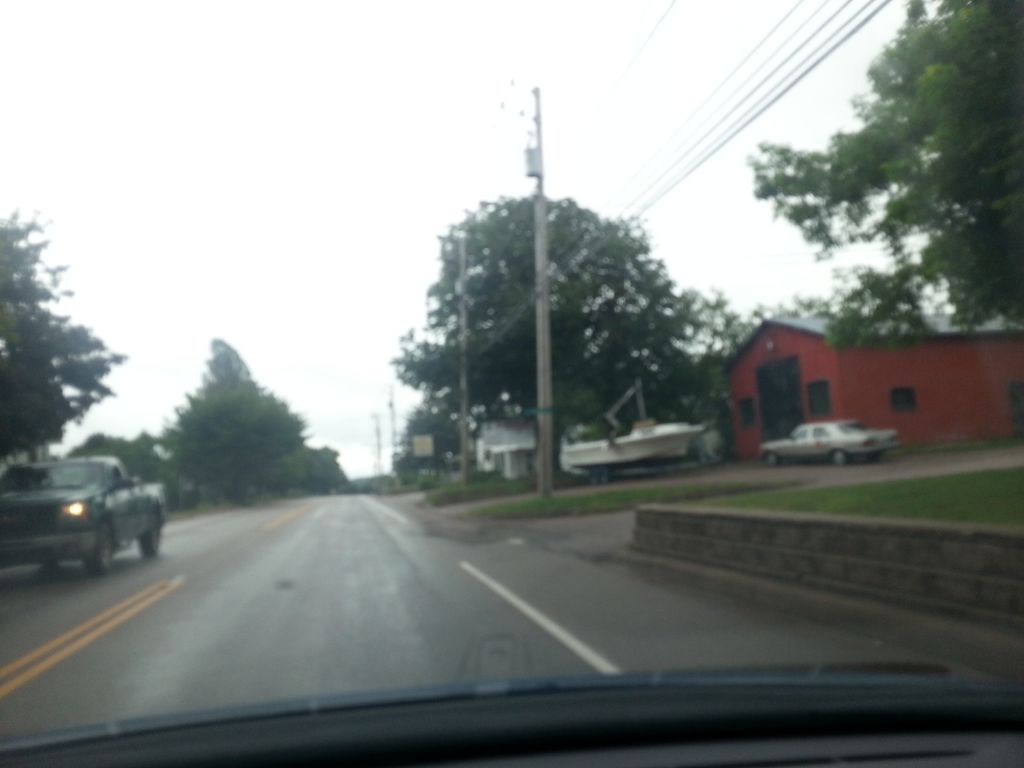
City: charlottetown